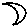
Label: moon